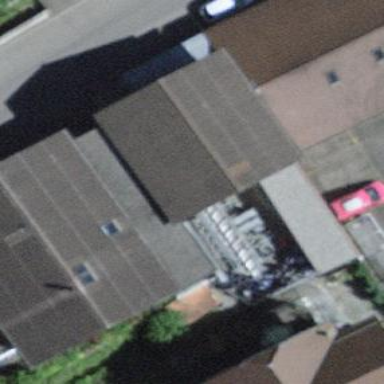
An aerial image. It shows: Commercial building.